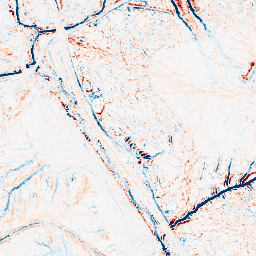
Category: edge_preserving
Decomposition family: median
Decomposition parameters: size: 7
Upsampling method: sinc_hamming
Upsampling parameters: scale: 4
kernel_size: 8
Upsampling scale: 4